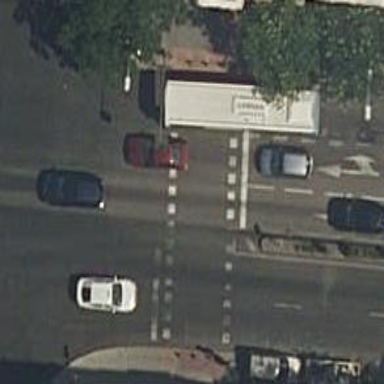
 there are traffic signals and zebra crossing."